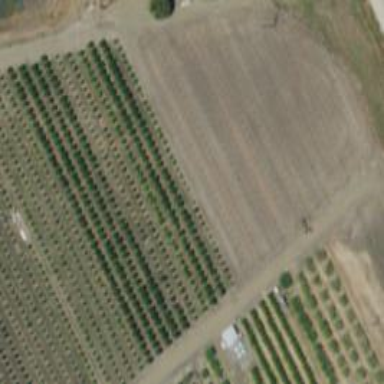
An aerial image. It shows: Orchard filled with citrus and olive trees.